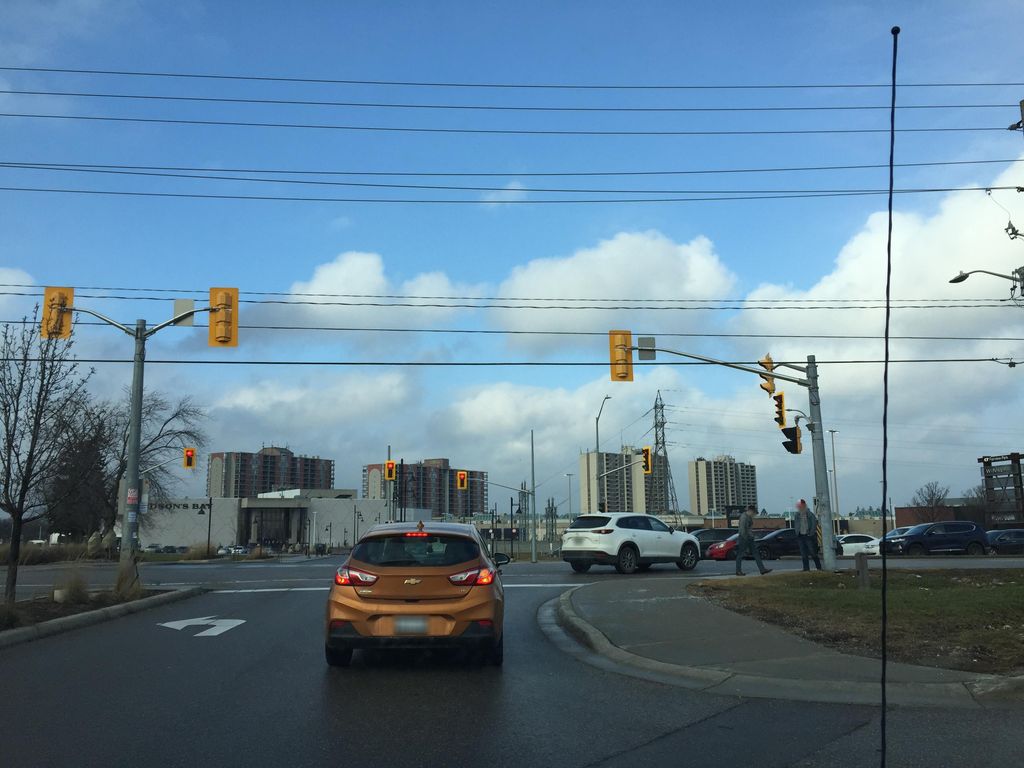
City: kitchener-waterloo